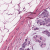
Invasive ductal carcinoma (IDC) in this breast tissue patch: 1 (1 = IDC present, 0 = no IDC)